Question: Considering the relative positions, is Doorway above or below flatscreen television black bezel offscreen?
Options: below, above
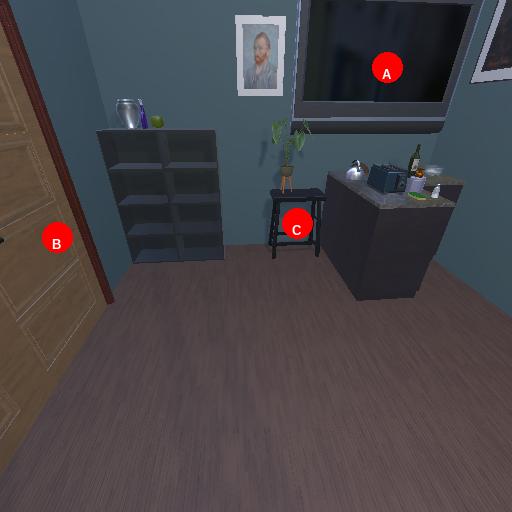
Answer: below